Field crop: maize
Growth stage: 2
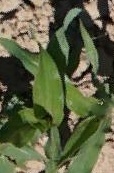
Species: maize